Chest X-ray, PA view. Patient: 65 years old, sex F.
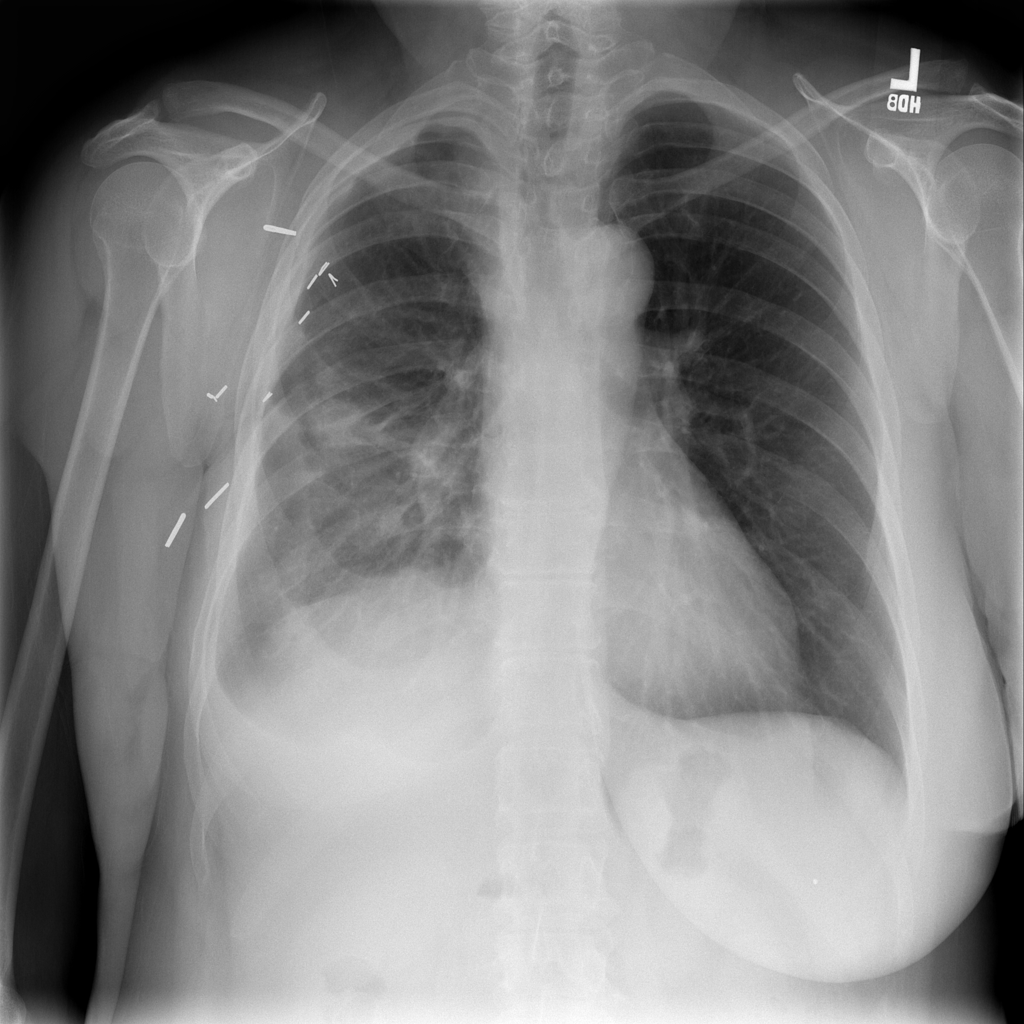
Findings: Nodule